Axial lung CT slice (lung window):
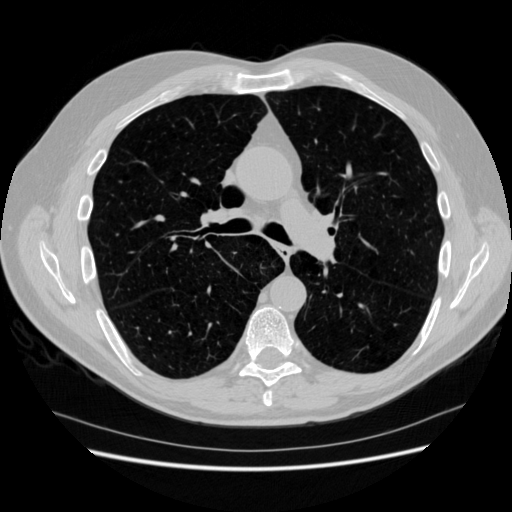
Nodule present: no